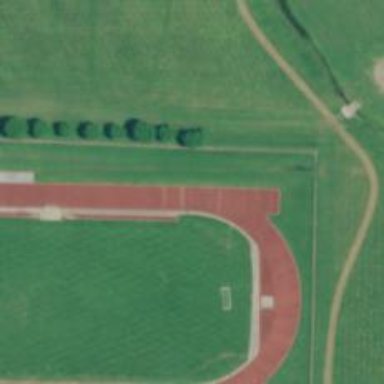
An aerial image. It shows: Track located within leisure land area.